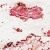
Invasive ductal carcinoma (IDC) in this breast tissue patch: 0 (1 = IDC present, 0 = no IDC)